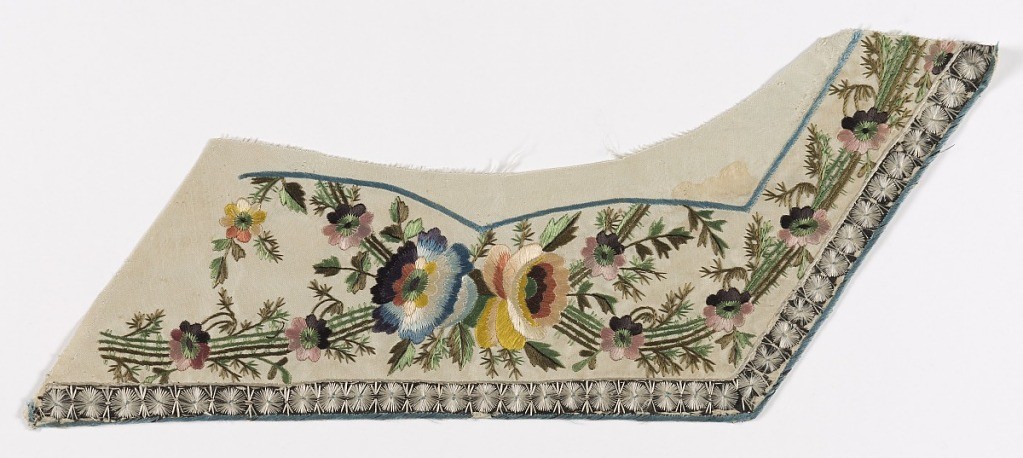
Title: Waistcoat fragments
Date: ca. 1770
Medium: silk Technique: satin stitch embroidery on taffeta
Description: Three waistcoat fragments include the lower central parts and one pocket flap. All embroidered in a design of flowers and leaves on a white ground.